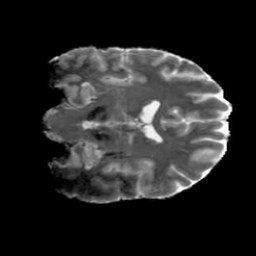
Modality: MD
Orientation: coronal
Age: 29
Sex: male
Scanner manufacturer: siemens
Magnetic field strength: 6.98 T
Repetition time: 7.776 s
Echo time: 0.076 s